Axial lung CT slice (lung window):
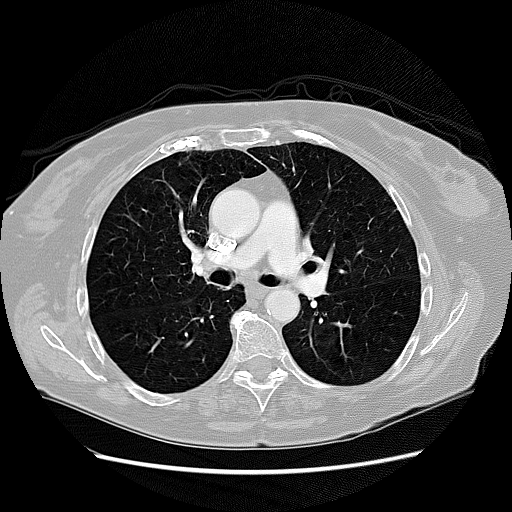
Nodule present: no